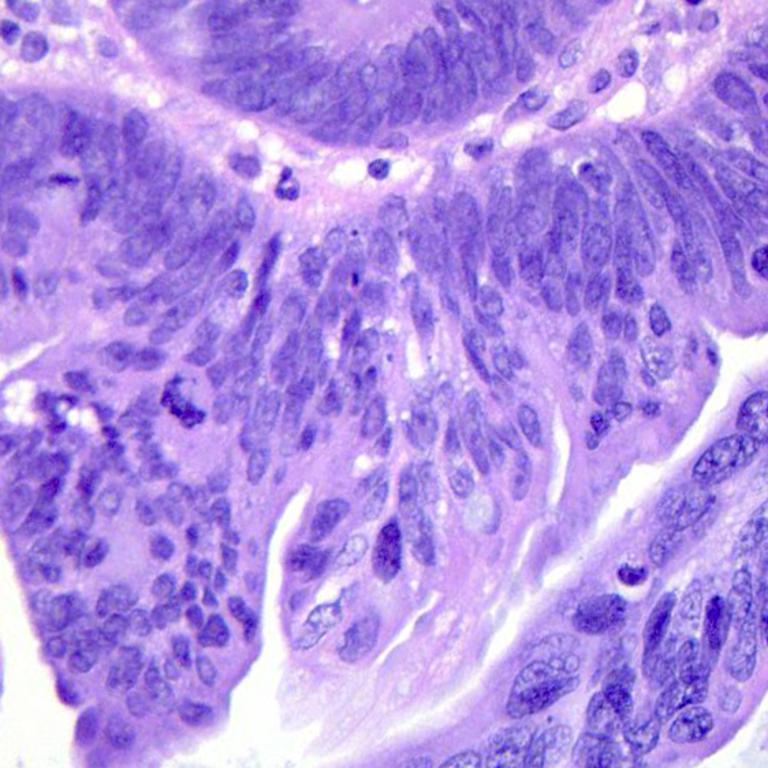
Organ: colon
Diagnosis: adenocarcinomas